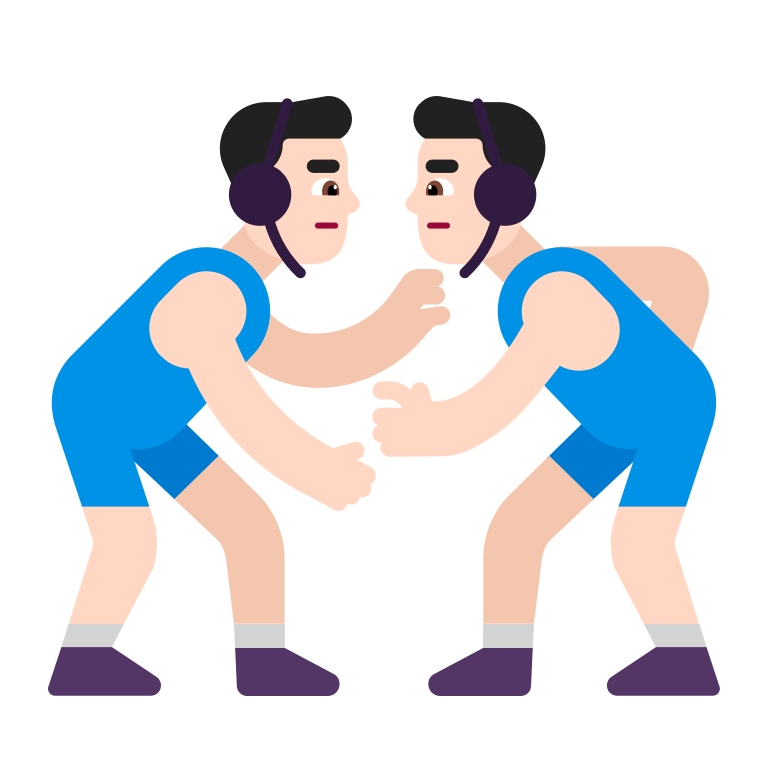
man wrestling flat light